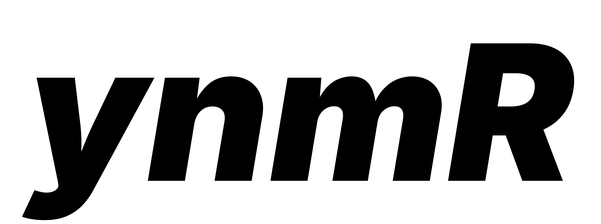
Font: Inter-Italic_Black_Italic